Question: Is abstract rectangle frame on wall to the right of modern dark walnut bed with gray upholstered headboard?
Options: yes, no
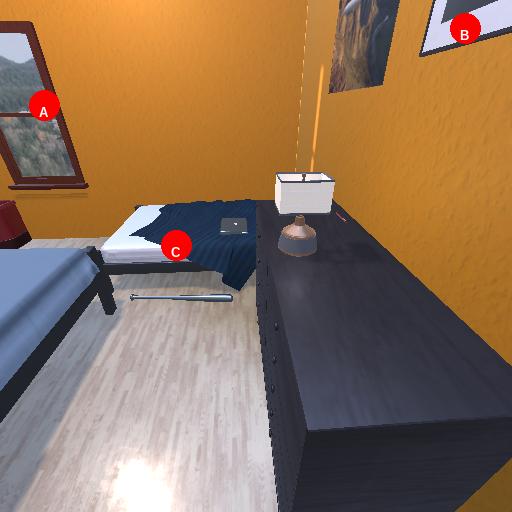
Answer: yes